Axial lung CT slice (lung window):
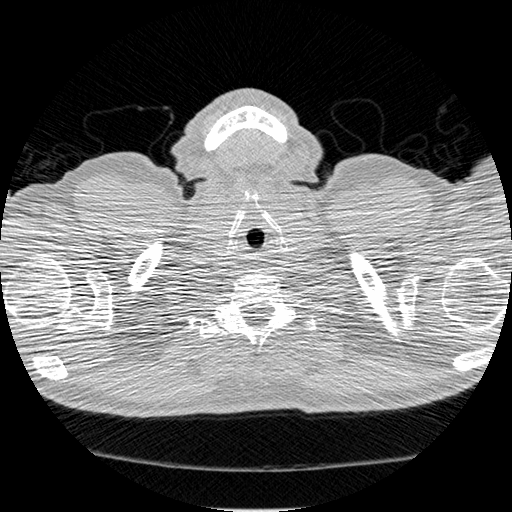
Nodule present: no